Breast ultrasound image
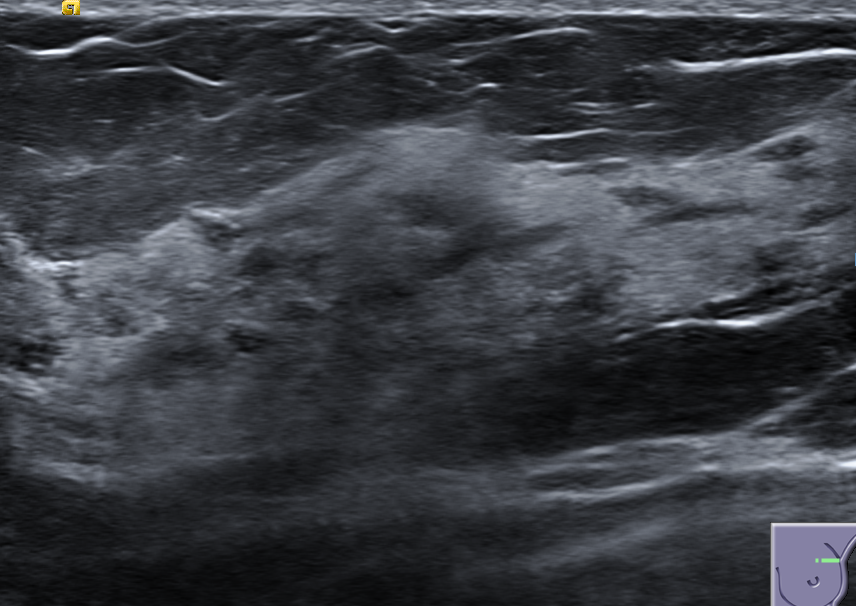
Diagnosis: normal